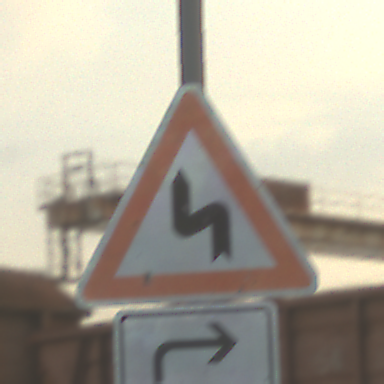
Verkehrszeichen: DoppelkurveZunaechstLinks
Zusatzzeichen unten: RichtungsangabeDurchPfeile5
Umgebung: Outdoor, Suburban
Tageszeit: SunriseSunset
Wetter: PartlyCloudy
Licht: Natural
Jahreszeit: NotSpecified
Kontrast: MediumContrast